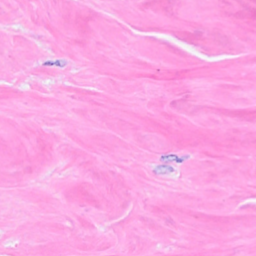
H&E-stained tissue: Breast